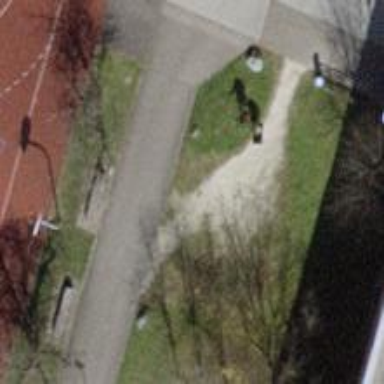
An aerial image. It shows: Picnic table located in leisure land area.